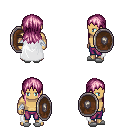
a pixel art fantasy rpg character, male body template, human, tanned skin, white cape, magenta pants, pink unkempt hairstyle, white cloth bandages, white slippers, shield, four views (front, back, left, right), 2x2 character sprite sheet, small pixel art, hard edges, no anti-aliasing